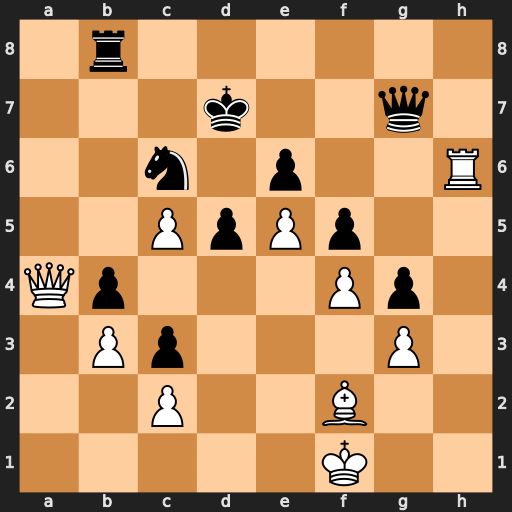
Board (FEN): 1r6/3k2q1/2n1p2R/2PpPp2/Qp3Pp1/1Pp3P1/2P2B2/5K2
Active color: w
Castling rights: -
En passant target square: -
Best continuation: Rxe6 Kxe6 Qxc6+